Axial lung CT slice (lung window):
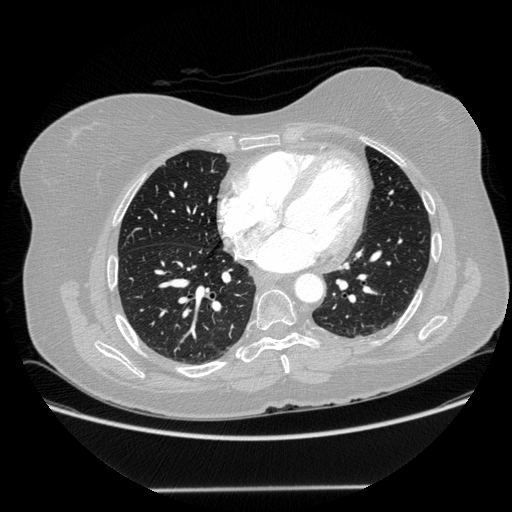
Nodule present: no